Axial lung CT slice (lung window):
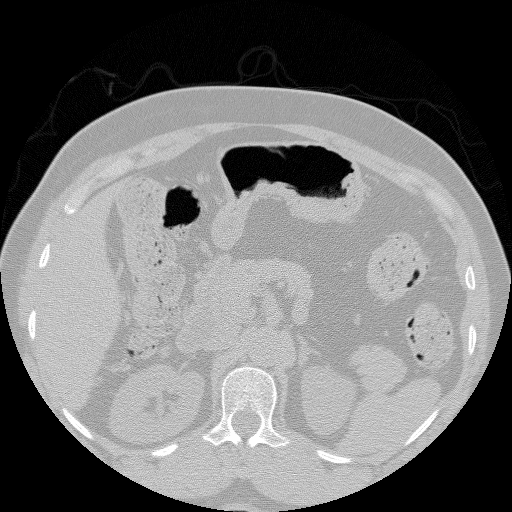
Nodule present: no